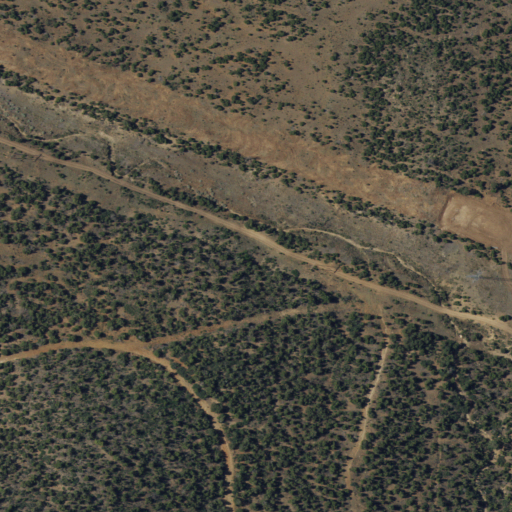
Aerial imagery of valley in New Mexico named Cañon de Perry containing evergreen forest, shrub, and open development